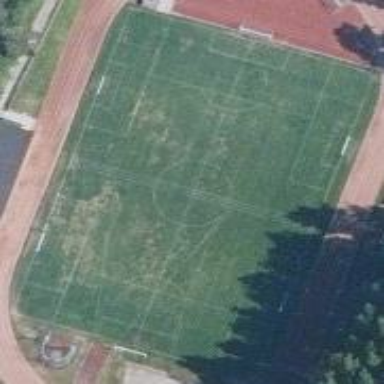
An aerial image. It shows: Soccer pitch with grass surface for leisure land.